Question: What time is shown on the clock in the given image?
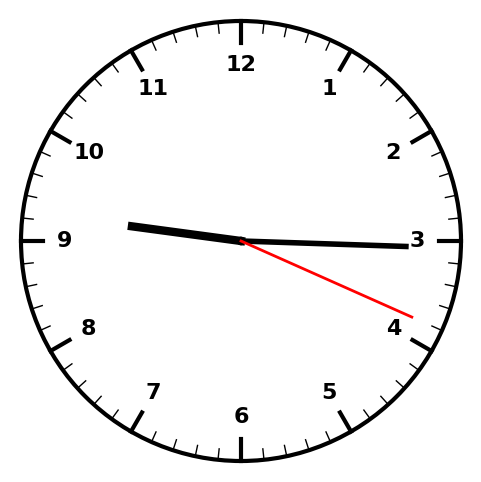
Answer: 09:15:19